Question: I have this Query:
'''
SET @row_num = 0;
SELECT
(SELECT @row_num := @row_num + 1) AS itempurchase_code,
(SELECT supplier_code FROM qa_items_purchases a WHERE a.item_invoicecodesupplier = b.item_invoicecodesupplier GROUP BY supplier_code ORDER BY COUNT(*) DESC LIMIT 1) AS supplier_code,
(SELECT user_code FROM qa_items_purchases a WHERE a.item_invoicecodesupplier = b.item_invoicecodesupplier GROUP BY user_code ORDER BY COUNT(*) DESC LIMIT 1) AS user_code,
22 AS status_code,
item_invoicecodesupplier AS item_invoicecodesupplier,
(SELECT itempurchase_date FROM qa_items_purchases a WHERE a.item_invoicecodesupplier = b.item_invoicecodesupplier GROUP BY itempurchase_date ORDER BY COUNT(*) DESC LIMIT 1) AS itempurchase_date
FROM qa_items_purchases b
GROUP BY (item_invoicecodesupplier)
ORDER BY itempurchase_code;
'''
I get this Result:

If you look there is no ('2') 'itempurchase_code' column, What i can do to show the numbers in sequence?
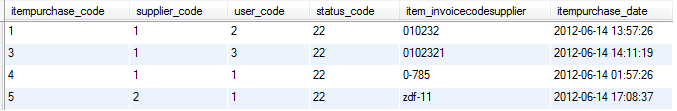
Answer: You must add the row number in an outer query if your query contains a 'GROUP BY'.
'''
SET @row_num = 0;
SELECT (SELECT @row_num := @row_num + 1) AS itempurchase_code, *
FROM
(
SELECT ... -- your original query goes here
) AS T1
ORDER BY itempurchase_code
'''